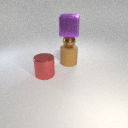
large brown rubber cylinder below small brown metal sphere